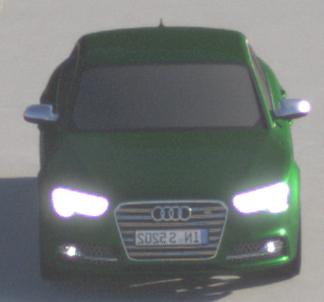
Make: Audi
Model: S5
Detailed model: F5
Model produced from: 2016
Model produced until: 2019
Doors: 2
Color: green
Road condition: dry road
Daytime: morning or afternoon
Contrast: high contrast